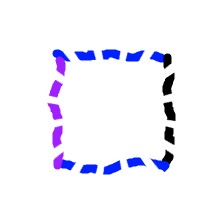
Shape: square